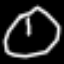
Label: clock